Field crop: maize
Growth stage: 2
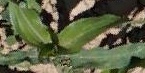
Species: maize